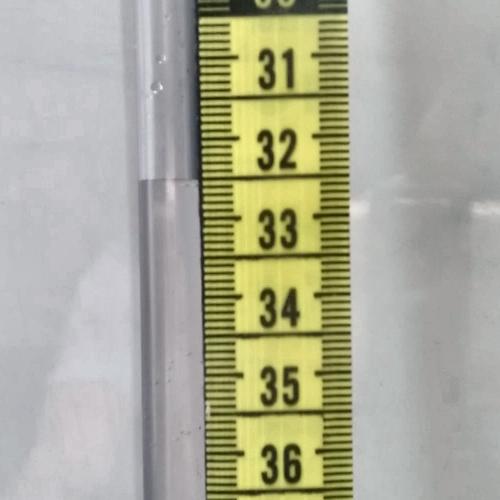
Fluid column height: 32.5 cm